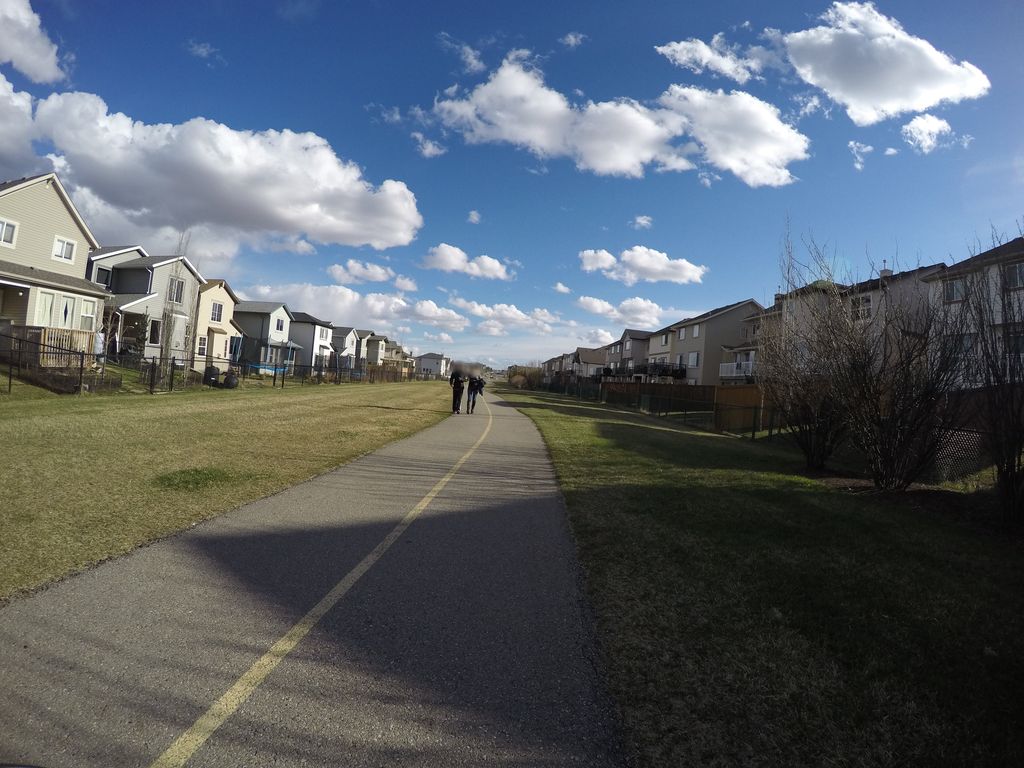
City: calgary